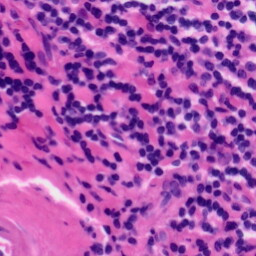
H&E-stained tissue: Tonsil